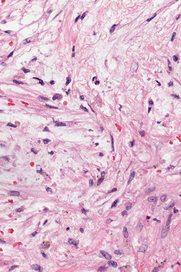
Tumor epithelial tissue: no
Tumor-associated stroma tissue: yes
Normal tissue: no